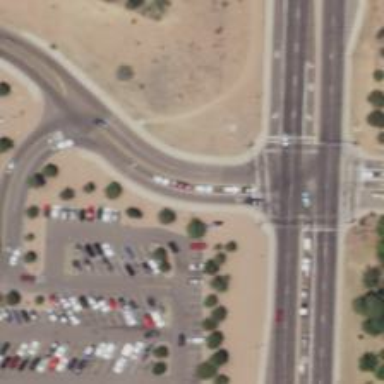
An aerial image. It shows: Solid stop line on the road.